Question: I have a huge data of survey answers to multiple choice questions. Every row represents a person's answer to around 73 questions. Every column represents the answer to a question: example if they answered (d) they get a 4. I want to turn every observation (row,column) into a vector of 1s and 0s, so (d) would become (0,0,0,1).
I've been creating 2 logical for loops. But its taking a LOT of time.
Does anyone know a faster/smarter/more efficient way to do this?

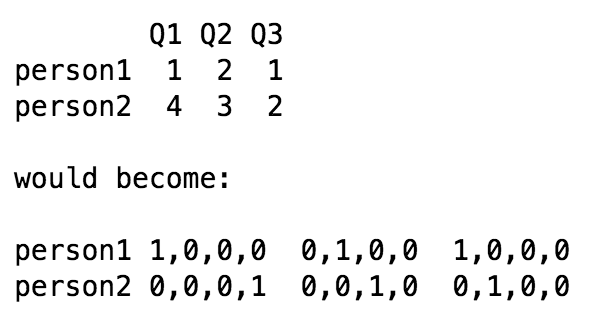
Answer: I'm using simple sample data:
'''
df <- data.frame(answers = c(1,2,5,4,3,2,6,1,4))
answers
1 1
2 2
3 5
4 4
5 3
6 2
7 6
8 1
9 4
'''
Then create the empty vectors
'''
df$recode <- list(rep(0, 6))
answers recode
1 1 0, 0, 0, 0, 0, 0
2 2 0, 0, 0, 0, 0, 0
3 5 0, 0, 0, 0, 0, 0
4 4 0, 0, 0, 0, 0, 0
5 3 0, 0, 0, 0, 0, 0
6 2 0, 0, 0, 0, 0, 0
7 6 0, 0, 0, 0, 0, 0
8 1 0, 0, 0, 0, 0, 0
9 4 0, 0, 0, 0, 0, 0
'''
Then manipulate them according to the information in your answers.
'''
df$recode <- Map(function(x,y) '[<-'(x,y,1), x = df$recode, y = df$answers)
answers recode
1 1 1, 0, 0, 0, 0, 0
2 2 0, 1, 0, 0, 0, 0
3 5 0, 0, 0, 0, 1, 0
4 4 0, 0, 0, 1, 0, 0
5 3 0, 0, 1, 0, 0, 0
6 2 0, 1, 0, 0, 0, 0
7 6 0, 0, 0, 0, 0, 1
8 1 1, 0, 0, 0, 0, 0
9 4 0, 0, 0, 1, 0, 0
'''